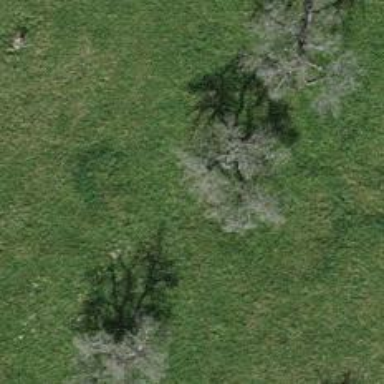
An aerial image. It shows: Agricultural area with broadleaved deciduous trees.